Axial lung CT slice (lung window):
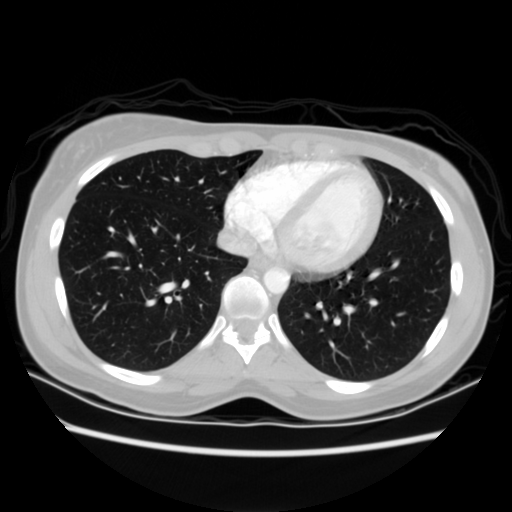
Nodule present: no